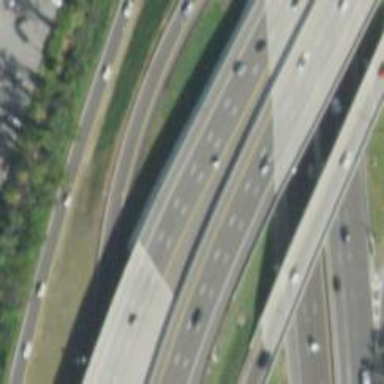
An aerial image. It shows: Urban freeway/expressway with asphalt surface.